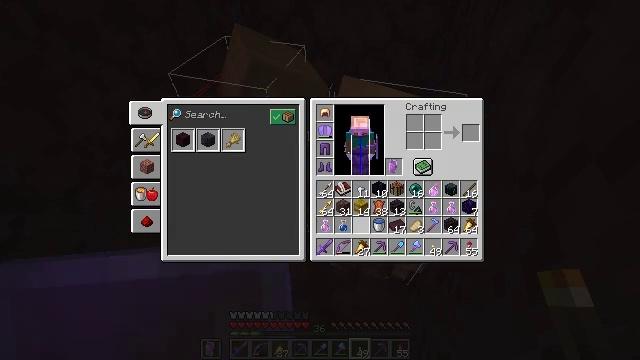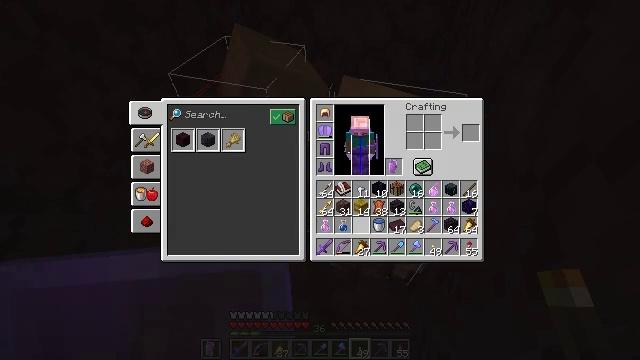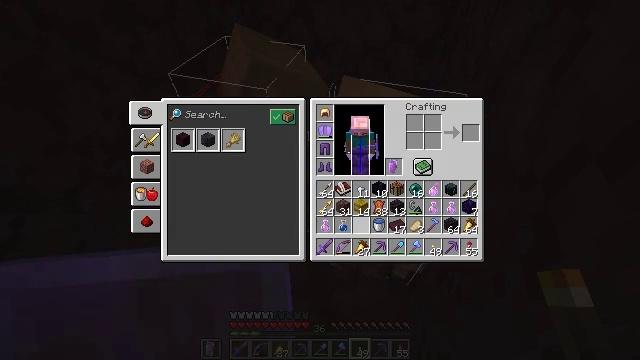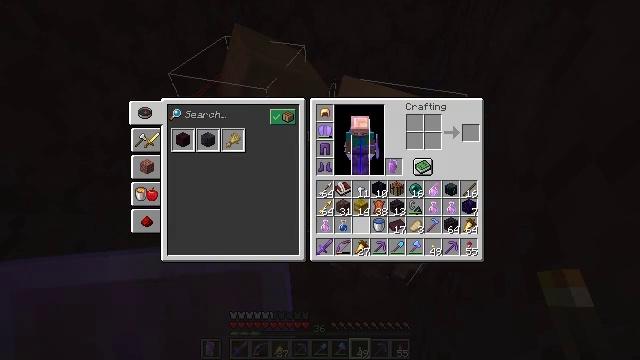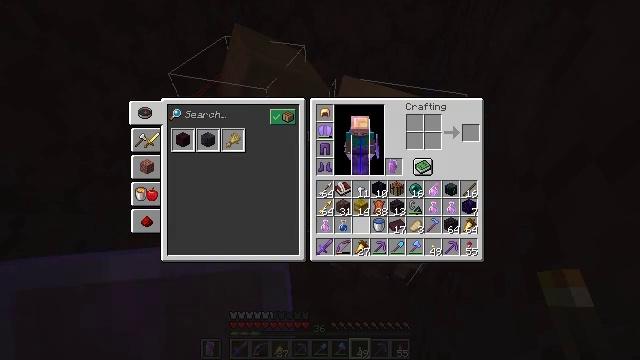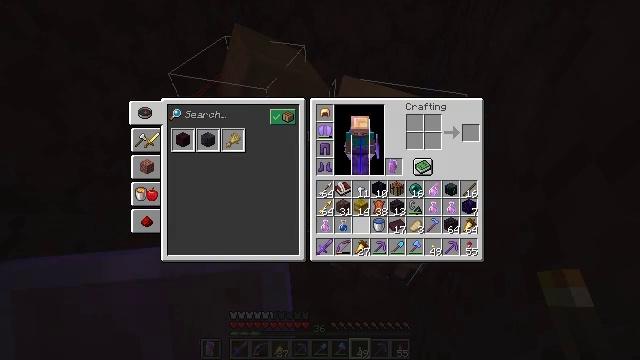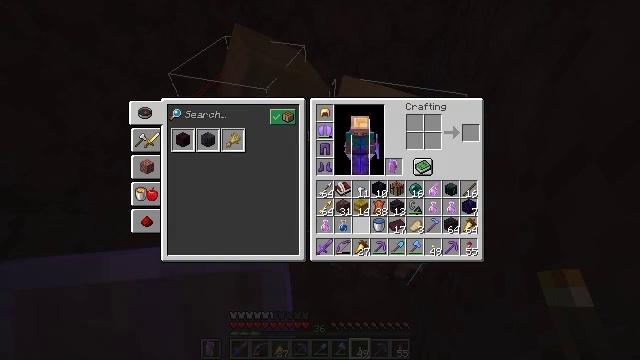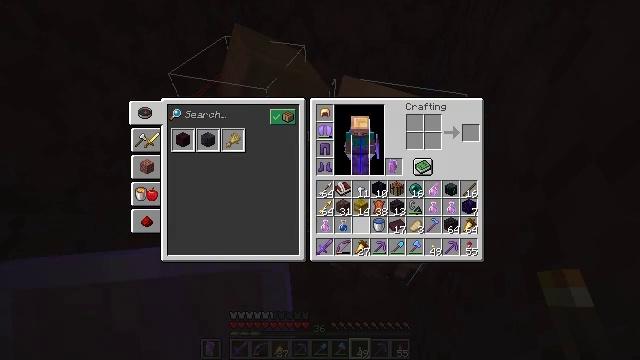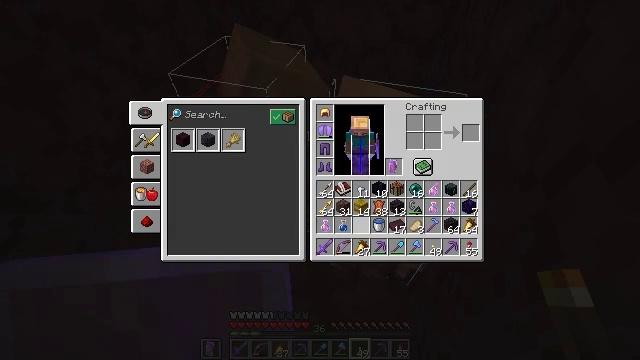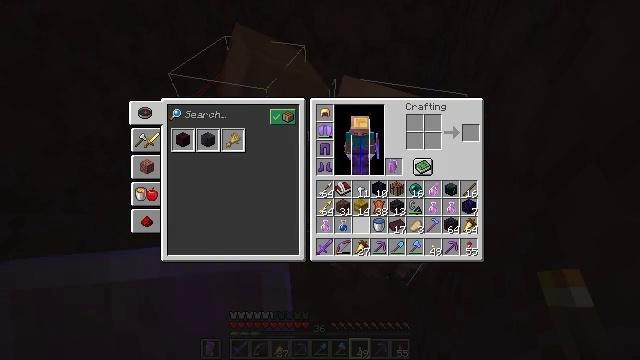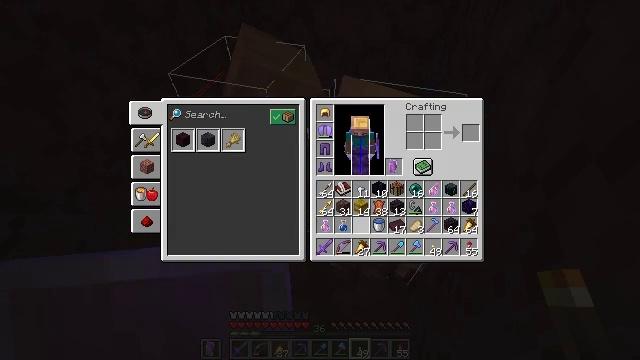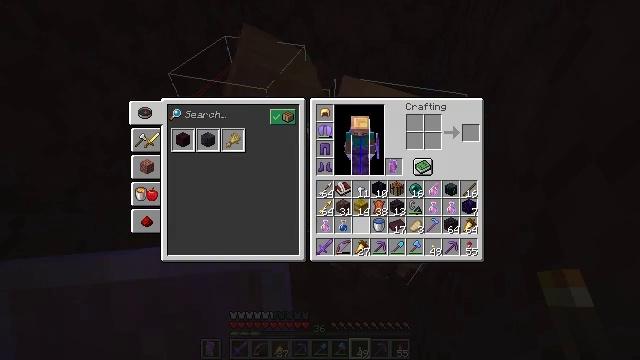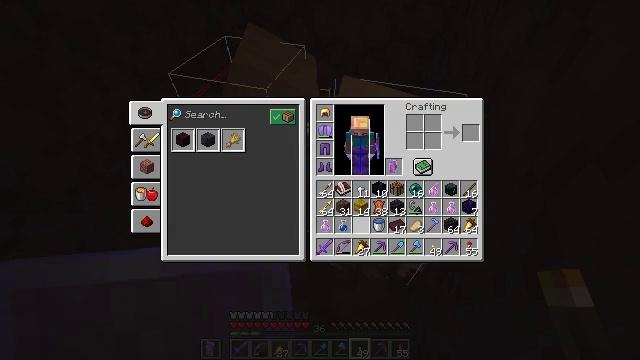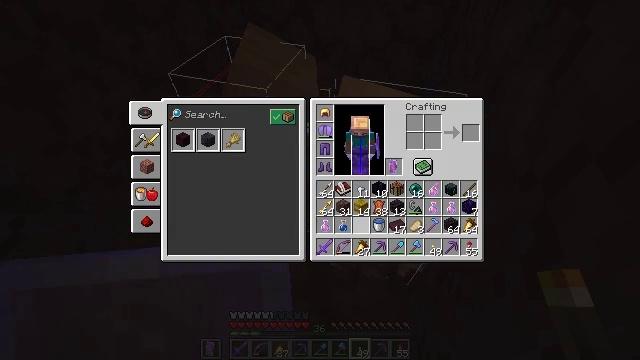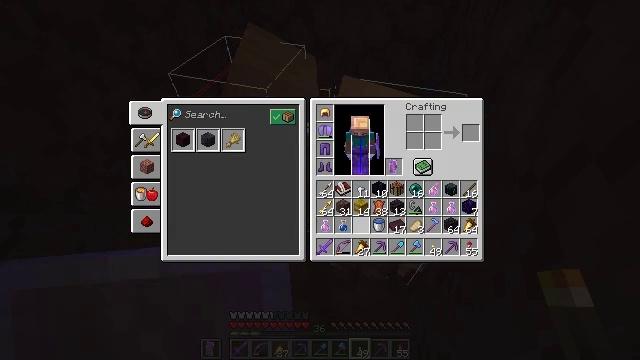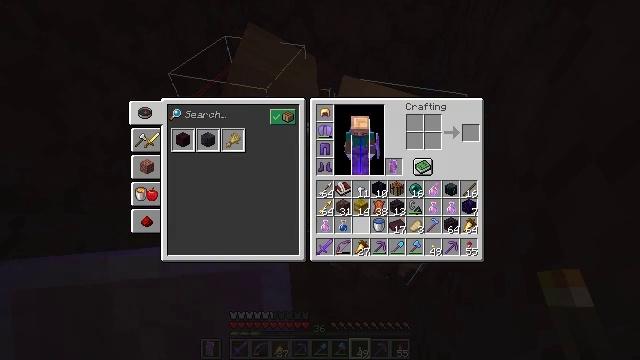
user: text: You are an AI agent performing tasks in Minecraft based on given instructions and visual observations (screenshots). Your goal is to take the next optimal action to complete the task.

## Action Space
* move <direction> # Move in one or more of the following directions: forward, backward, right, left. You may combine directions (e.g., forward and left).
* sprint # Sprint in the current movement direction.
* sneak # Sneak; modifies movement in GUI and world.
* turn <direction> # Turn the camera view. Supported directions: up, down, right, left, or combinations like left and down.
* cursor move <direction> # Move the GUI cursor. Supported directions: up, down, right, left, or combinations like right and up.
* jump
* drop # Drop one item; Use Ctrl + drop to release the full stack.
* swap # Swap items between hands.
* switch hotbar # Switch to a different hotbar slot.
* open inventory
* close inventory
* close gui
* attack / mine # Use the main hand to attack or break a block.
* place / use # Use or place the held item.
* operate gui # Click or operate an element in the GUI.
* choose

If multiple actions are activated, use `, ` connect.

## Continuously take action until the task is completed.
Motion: motion action
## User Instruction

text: Drop a nether brick.
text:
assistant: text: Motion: no_op
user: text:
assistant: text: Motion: no_op
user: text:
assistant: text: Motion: no_op
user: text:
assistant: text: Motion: no_op
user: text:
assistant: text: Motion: no_op
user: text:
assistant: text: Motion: no_op
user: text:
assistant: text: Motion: no_op
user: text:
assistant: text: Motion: no_op
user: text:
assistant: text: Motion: no_op
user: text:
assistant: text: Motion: no_op
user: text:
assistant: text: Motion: no_op
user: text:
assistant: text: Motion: no_op
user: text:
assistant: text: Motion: no_op
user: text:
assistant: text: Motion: no_op
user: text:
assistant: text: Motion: no_op
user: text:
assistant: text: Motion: no_op
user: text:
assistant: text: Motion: no_op
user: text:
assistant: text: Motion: no_op
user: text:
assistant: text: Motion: no_op
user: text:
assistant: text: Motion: no_op
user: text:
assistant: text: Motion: no_op
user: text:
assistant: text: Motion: no_op
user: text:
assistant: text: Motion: no_op
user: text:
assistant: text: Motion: no_op
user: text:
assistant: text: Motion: no_op
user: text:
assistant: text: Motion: no_op
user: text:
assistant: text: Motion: no_op
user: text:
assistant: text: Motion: no_op
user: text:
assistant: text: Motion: no_op
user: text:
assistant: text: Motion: no_op